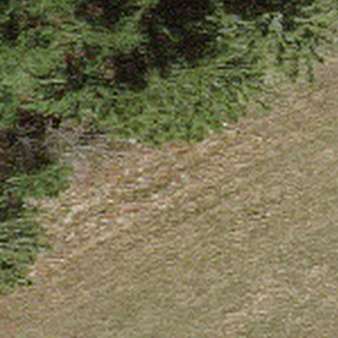
Label: other